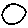
Label: circle